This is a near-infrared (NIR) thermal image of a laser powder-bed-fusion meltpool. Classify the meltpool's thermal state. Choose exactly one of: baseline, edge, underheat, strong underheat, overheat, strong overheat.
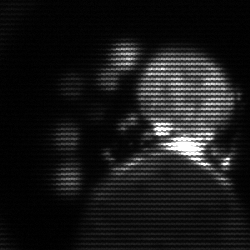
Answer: baseline